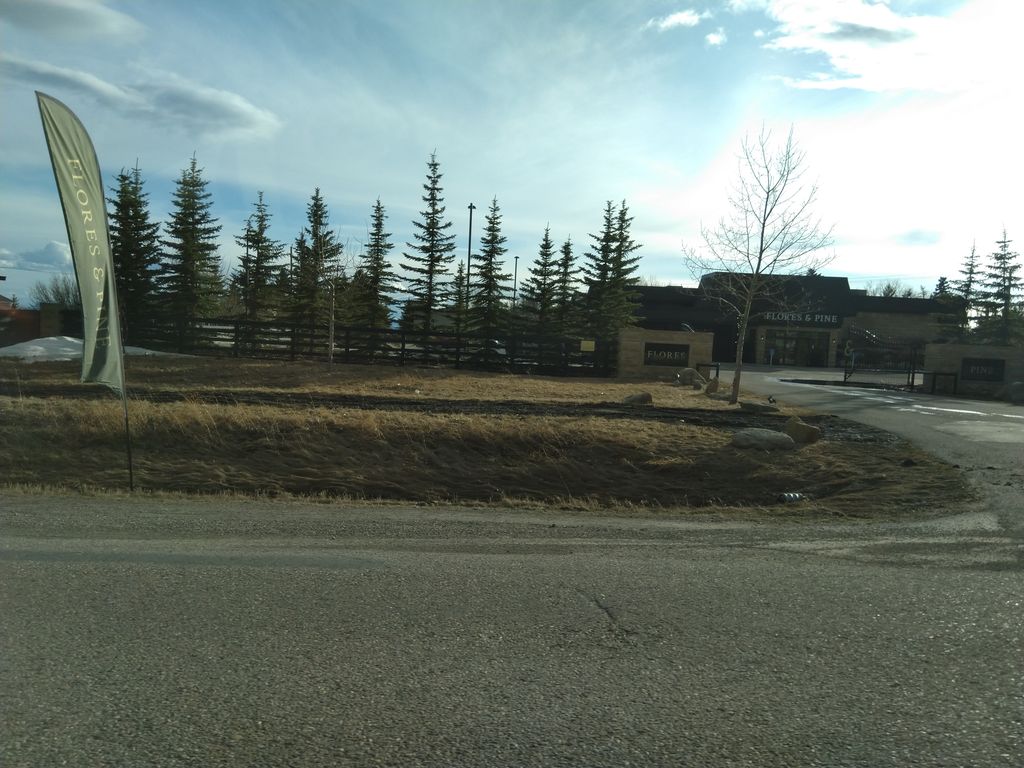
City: calgary